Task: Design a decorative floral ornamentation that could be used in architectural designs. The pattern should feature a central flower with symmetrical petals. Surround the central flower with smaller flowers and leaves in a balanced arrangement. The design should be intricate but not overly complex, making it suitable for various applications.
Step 958:
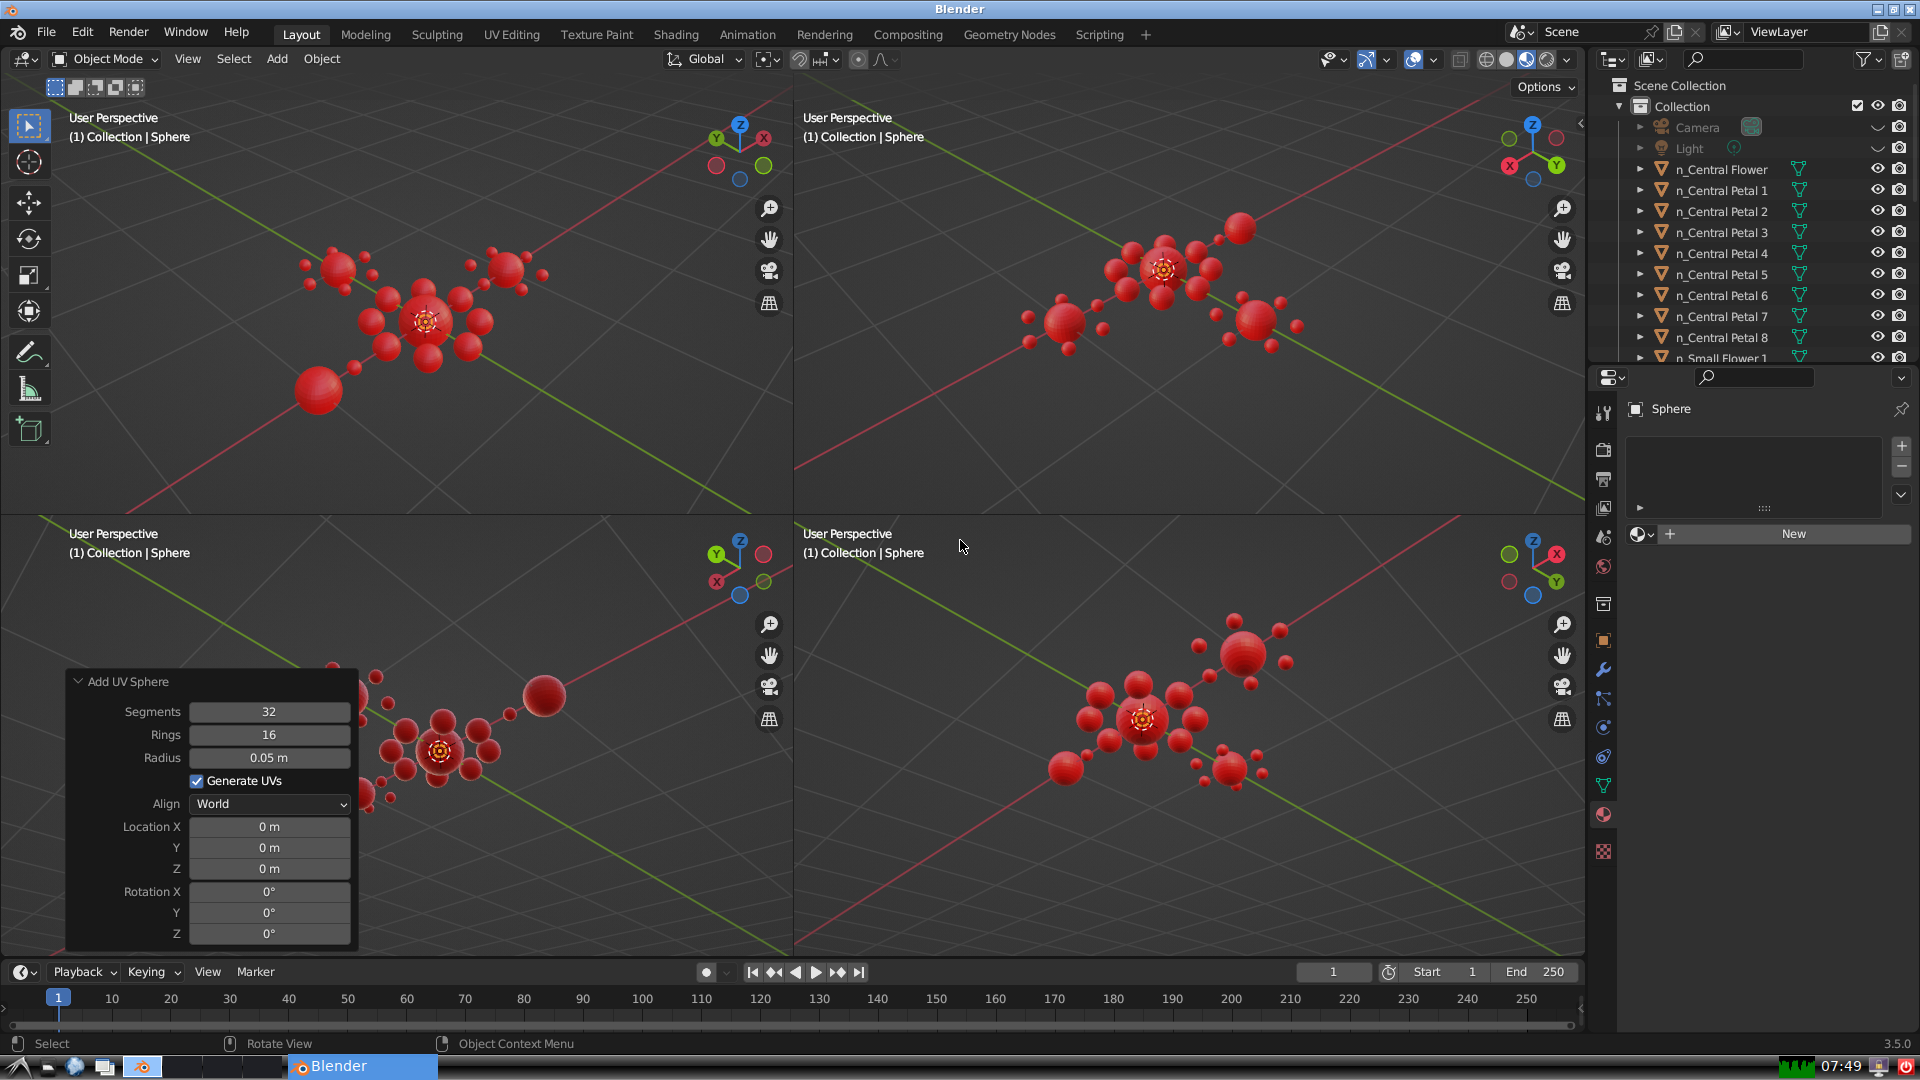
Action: {"mouse_move": [270, 827]}